Question: In the following code I try to add 5 custom labels and display it towards the x axis. But I face following issues. I used the scatter plot sample code to test this. Attaching the image with results as well.!
1. Not all 5 labels are showing.
2. X axis markers start in the minus side. All x should resides in plus side.
3. In x axis I want to get the same effect as y axis. Same grey effect.

'''
// Create graph from theme
graph = [[CPTXYGraph alloc] initWithFrame:CGRectZero];
CPTTheme *theme = [CPTTheme themeNamed:kCPTDarkGradientTheme];
[graph applyTheme:theme];
CPTGraphHostingView *hostingView = (CPTGraphHostingView *)self.view;
hostingView.collapsesLayers = NO; // Setting to YES reduces GPU memory usage, but can slow drawing/scrolling
hostingView.hostedGraph = graph;
graph.paddingLeft = 10.0;
graph.paddingTop = 10.0;
graph.paddingRight = 10.0;
graph.paddingBottom = 10.0;
// Setup plot space
CPTXYPlotSpace *plotSpace = (CPTXYPlotSpace *)graph.defaultPlotSpace;
plotSpace.allowsUserInteraction = YES;
plotSpace.yRange = [CPTPlotRange plotRangeWithLocation:CPTDecimalFromFloat(-80.0) length:CPTDecimalFromFloat(500.0)];
plotSpace.xRange = [CPTPlotRange plotRangeWithLocation:CPTDecimalFromFloat(-1) length:CPTDecimalFromFloat(15.0)];
CPTMutableLineStyle *xLineStyle = [CPTMutableLineStyle lineStyle];
xLineStyle.miterLimit = 1.0f;
xLineStyle.lineWidth = 3.0f;
xLineStyle.lineColor = [CPTColor whiteColor];
// Axes
CPTXYAxisSet *axisSet = (CPTXYAxisSet *)graph.axisSet;
CPTXYAxis *x = axisSet.xAxis;
x.visibleRange = [CPTPlotRange plotRangeWithLocation:CPTDecimalFromFloat(0) length:CPTDecimalFromFloat(100)];
x.axisLineStyle = xLineStyle;
x.majorTickLineStyle = xLineStyle;
x.minorTickLineStyle = xLineStyle;
x.majorIntervalLength = CPTDecimalFromString(@"1");
x.orthogonalCoordinateDecimal = CPTDecimalFromString(@"1");
x.titleLocation = CPTDecimalFromFloat(0.5f);
x.titleOffset = 5.0f;
x.labelingPolicy = CPTAxisLabelingPolicyNone;
NSArray *customTickLocations = [NSArray arrayWithObjects:[NSDecimalNumber numberWithInt:1], [NSDecimalNumber numberWithInt:2], [NSDecimalNumber numberWithInt:3], [NSDecimalNumber numberWithInt:4], nil];
NSArray *xAxisLabels = [NSArray arrayWithObjects:@"Label A", @"Label B", @"Label C", @"Label D", @"Label E", nil];
NSUInteger labelLocation = 0;
NSMutableArray *customLabels = [NSMutableArray arrayWithCapacity:[xAxisLabels count]];
for ( NSNumber *tickLocation in customTickLocations ) {
CPTAxisLabel *newLabel = [[CPTAxisLabel alloc] initWithText:[xAxisLabels objectAtIndex:labelLocation++] textStyle:x.labelTextStyle];
newLabel.tickLocation = [tickLocation decimalValue];
newLabel.offset = x.labelOffset + x.majorTickLength;
newLabel.rotation = M_PI / 4;
[customLabels addObject:newLabel];
[newLabel release];
}
x.axisLabels = [NSSet setWithArray:customLabels];
CPTXYAxis *y = axisSet.yAxis;
y.visibleRange = [CPTPlotRange plotRangeWithLocation:CPTDecimalFromFloat(0) length:CPTDecimalFromFloat(500)];
y.majorIntervalLength = CPTDecimalFromString(@"40");
y.minorTicksPerInterval = 5;
y.orthogonalCoordinateDecimal = CPTDecimalFromString(@"2");
y.delegate = self;
// Create a blue plot area
CPTScatterPlot *boundLinePlot = [[[CPTScatterPlot alloc] init] autorelease];
CPTMutableLineStyle *lineStyle = [CPTMutableLineStyle lineStyle];
lineStyle.miterLimit = 1.0f;
lineStyle.lineWidth = 3.0f;
lineStyle.lineColor = [CPTColor blueColor];
boundLinePlot.dataLineStyle = lineStyle;
boundLinePlot.identifier = @"Blue Plot";
boundLinePlot.dataSource = self;
[graph addPlot:boundLinePlot];
// Do a blue gradient
CPTColor *areaColor1 = [CPTColor colorWithComponentRed:0.3 green:0.3 blue:1.0 alpha:0.8];
CPTGradient *areaGradient1 = [CPTGradient gradientWithBeginningColor:areaColor1 endingColor:[CPTColor clearColor]];
areaGradient1.angle = -90.0f;
CPTFill *areaGradientFill = [CPTFill fillWithGradient:areaGradient1];
boundLinePlot.areaFill = areaGradientFill;
boundLinePlot.areaBaseValue = [[NSDecimalNumber zero] decimalValue];
// Add plot symbols
CPTMutableLineStyle *symbolLineStyle = [CPTMutableLineStyle lineStyle];
symbolLineStyle.lineColor = [CPTColor blackColor];
CPTPlotSymbol *plotSymbol = [CPTPlotSymbol ellipsePlotSymbol];
plotSymbol.fill = [CPTFill fillWithColor:[CPTColor blueColor]];
plotSymbol.lineStyle = symbolLineStyle;
plotSymbol.size = CGSizeMake(10.0, 10.0);
boundLinePlot.plotSymbol = plotSymbol;
// Add some initial data
NSMutableArray *contentArray = [[NSMutableArray alloc] init];
NSUInteger i;
for ( i = 0; i < 5; i++ ) {
id x = [NSNumber numberWithFloat:i];
id y = [NSNumber numberWithFloat:200-i];
[contentArray addObject:[NSMutableDictionary dictionaryWithObjectsAndKeys:x, @"x", y, @"y", nil]];
}
self.dataForPlot = contentArray;
[contentArray release];
'''
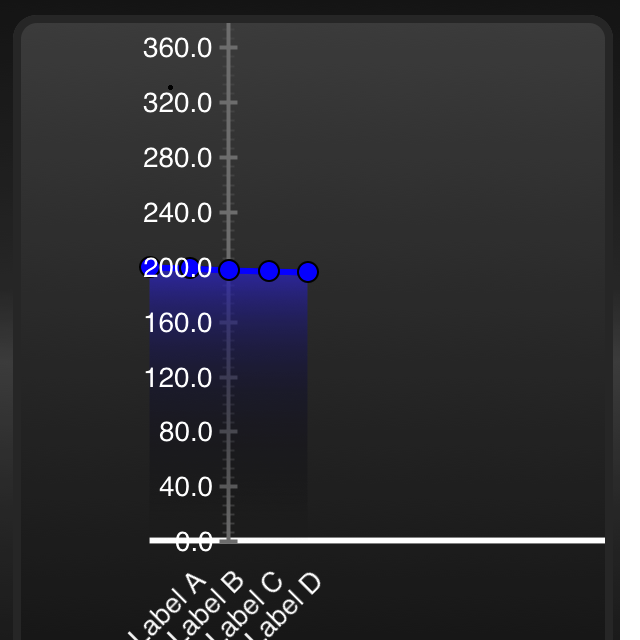
Answer: 1. You only created four labels. The customTickLocations array contains four locations; one label is created for each location.
2. The labels are at the locations specified in the code. The data points are at (0, 1, 2, 3, 4) while the labels are at (1, 2, 3, 4). The y-axis crosses the x-axis at x=2 because of the orthogonalCoordinateDecimal property setting.
3. Don't set the axis or tick line styles on the x-axis if you want to keep the default ones from the theme.